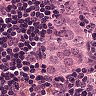
Metastatic tissue present: yes